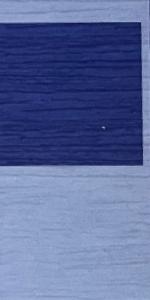
Label: Empty